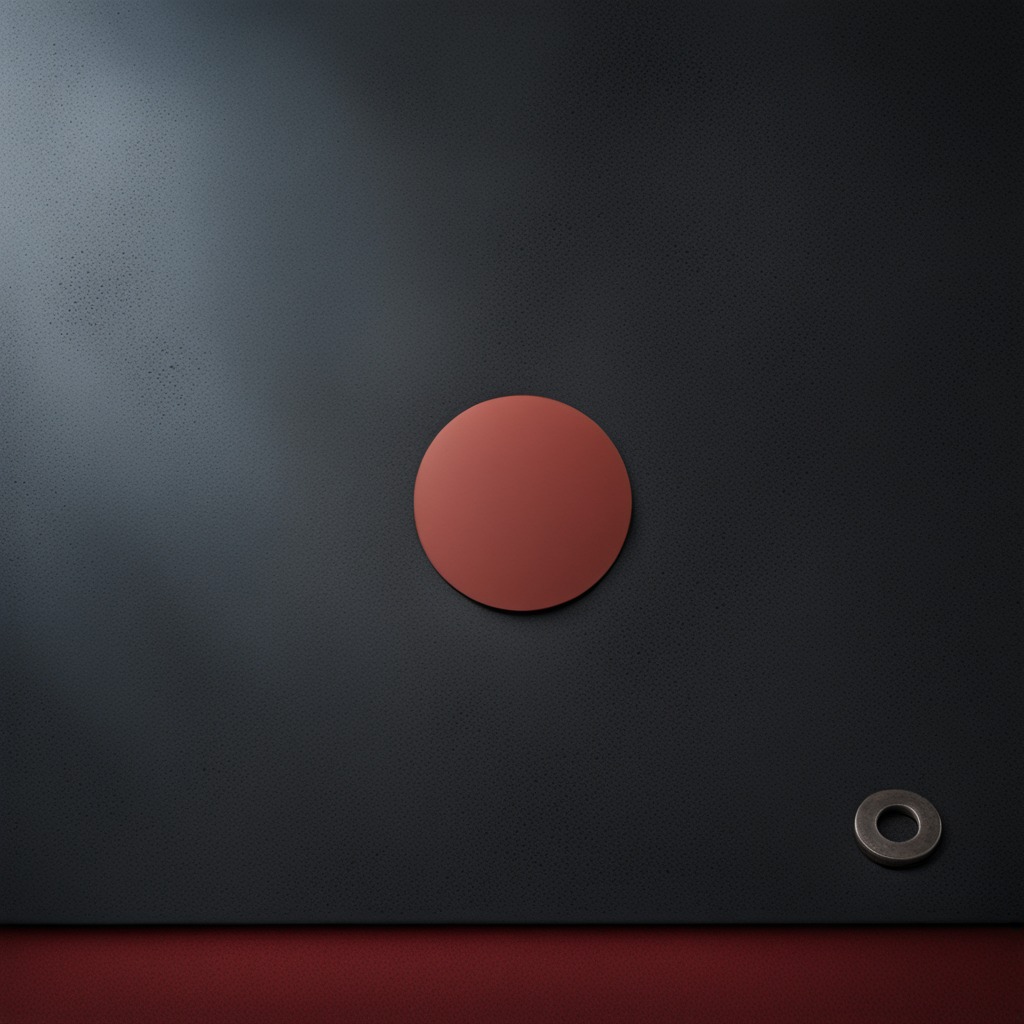
A flat metal washer is lying on the granite tabletop.